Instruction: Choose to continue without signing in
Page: checkout
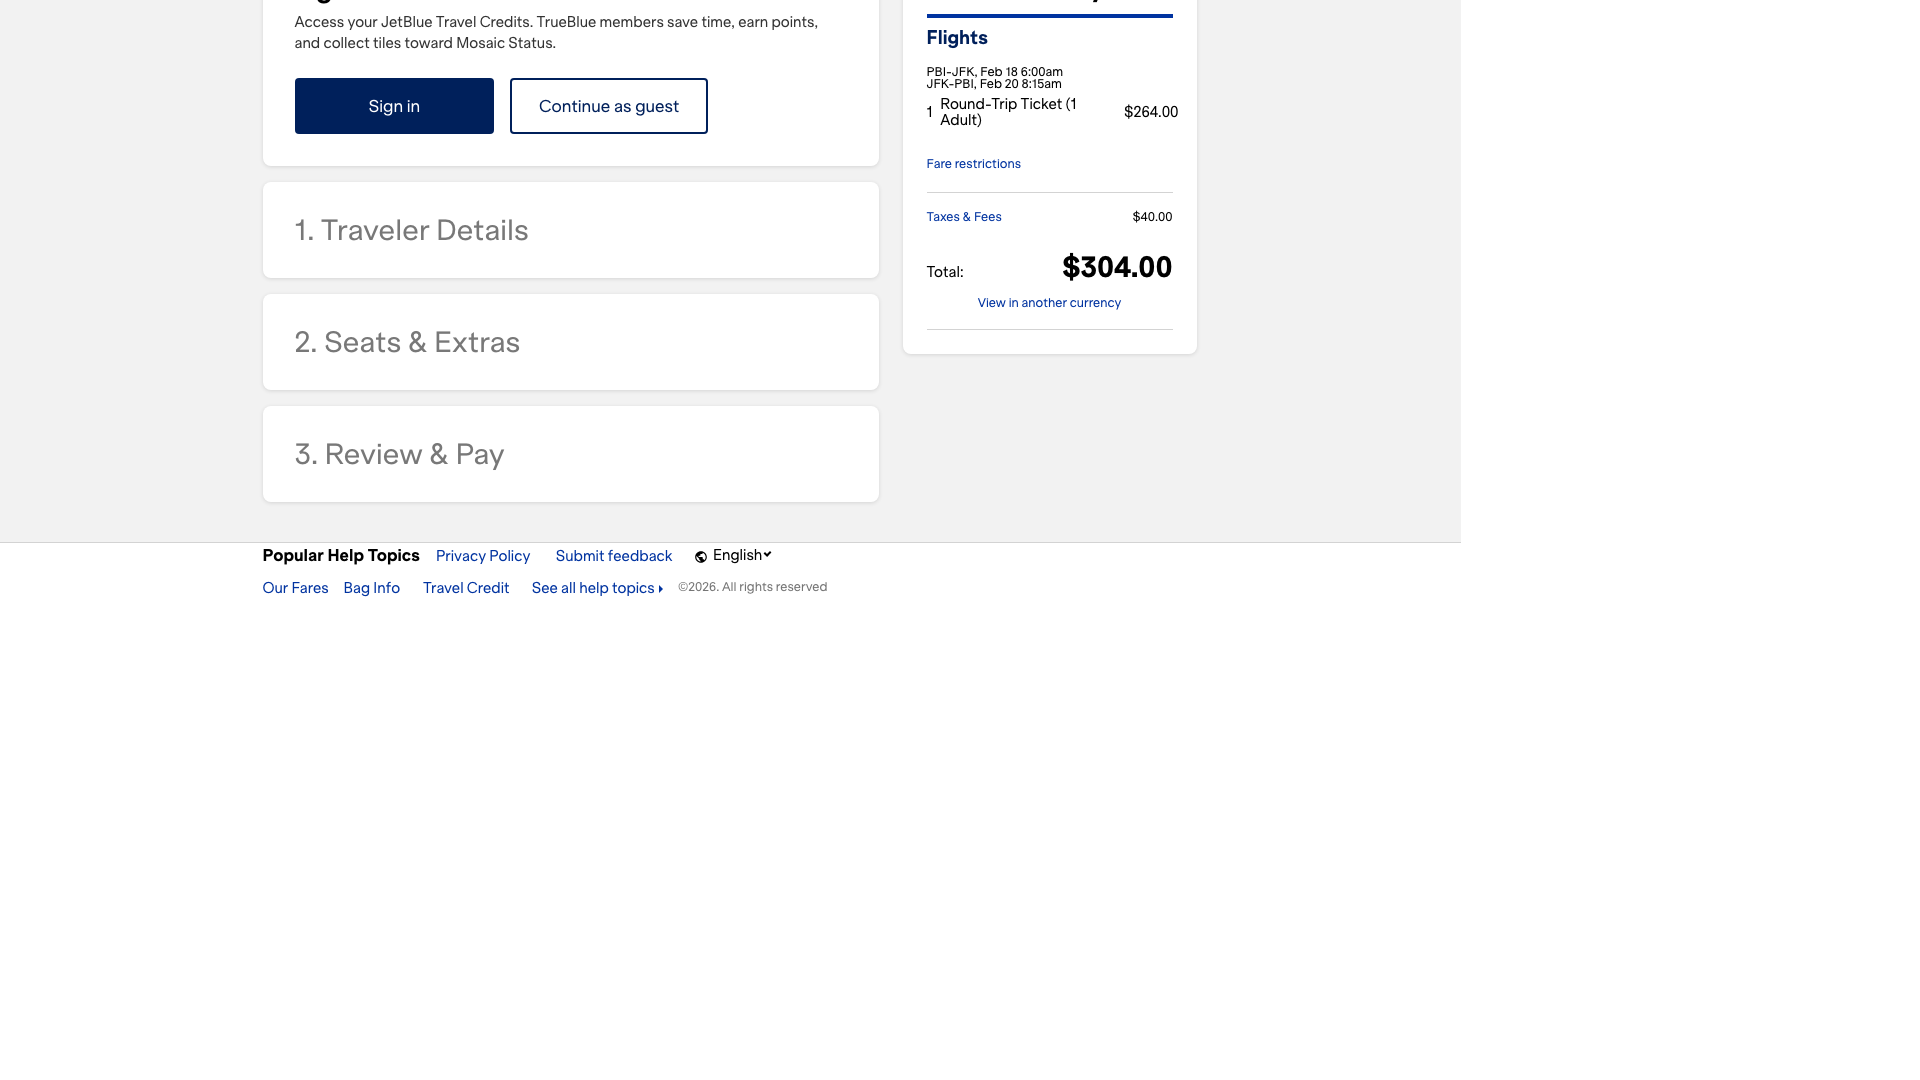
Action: click